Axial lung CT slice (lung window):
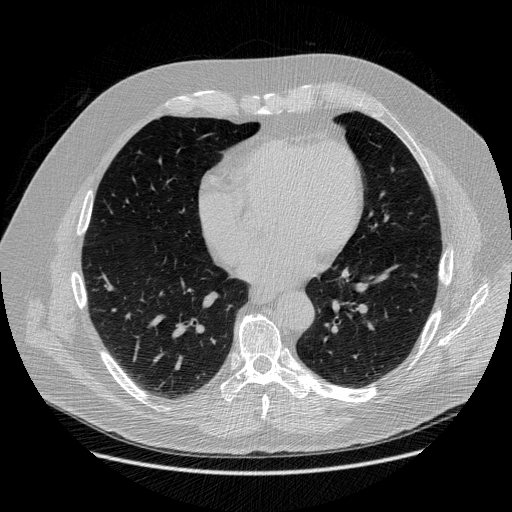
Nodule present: no